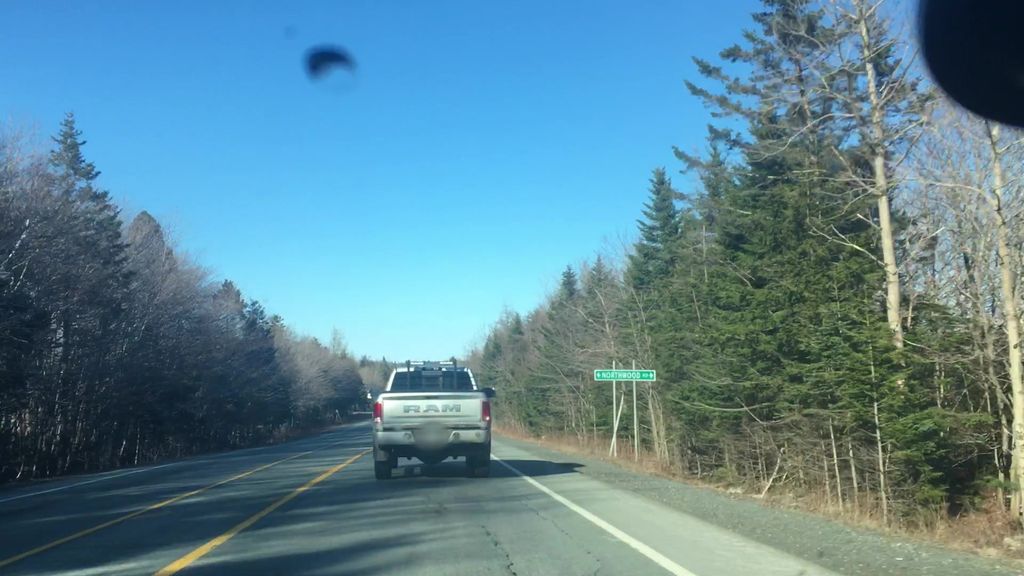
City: halifax